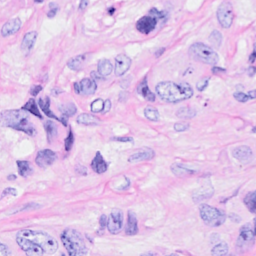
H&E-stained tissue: Breast